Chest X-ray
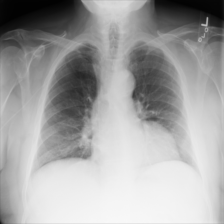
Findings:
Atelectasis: positive
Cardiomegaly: negative
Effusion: negative
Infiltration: positive
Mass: negative
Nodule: negative
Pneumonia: negative
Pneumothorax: negative
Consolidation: negative
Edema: negative
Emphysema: negative
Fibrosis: negative
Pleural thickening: negative
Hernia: negative